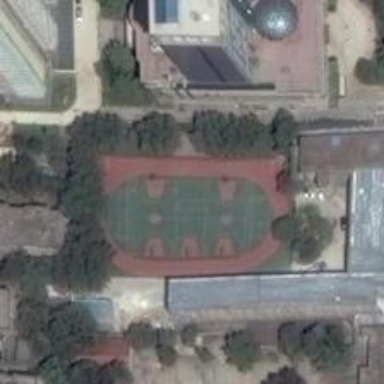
On both sides of the street, one side is a playground, the other side is two tall buildings .